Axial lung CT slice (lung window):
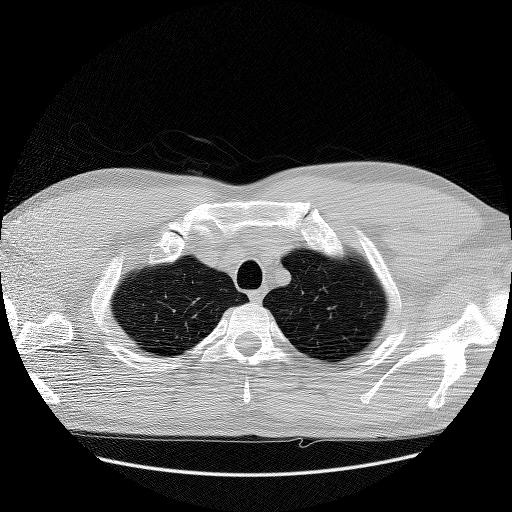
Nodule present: no